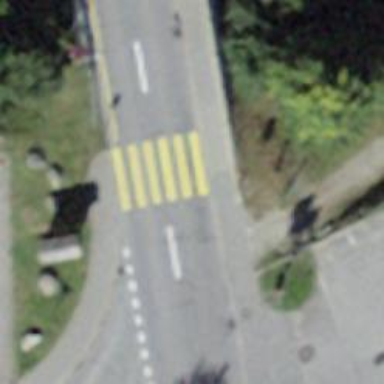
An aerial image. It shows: Marked road crossing.